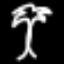
Label: palm tree